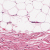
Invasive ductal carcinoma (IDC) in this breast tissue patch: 0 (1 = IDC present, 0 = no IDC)